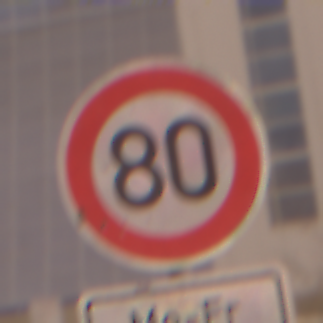
Verkehrszeichen: Geschwindigkeit80
Zusatzzeichen unten: ZeitangabenMitBeschraenkungAufWochentage2
Umgebung: Outdoor, Urban
Tageszeit: Night
Wetter: Overcast
Licht: Artificial
Jahreszeit: Winter
Kontrast: MediumContrast